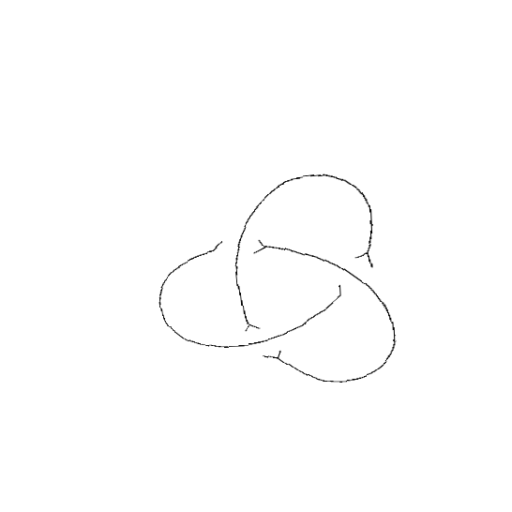
Crossing number: 3